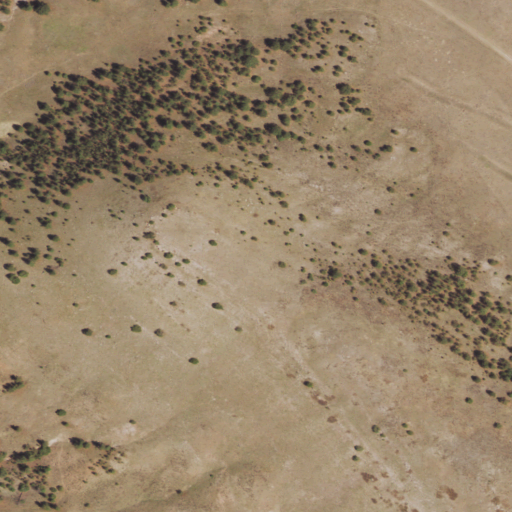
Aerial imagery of mountain in Wyoming named Baldy containing grassland and evergreen forest